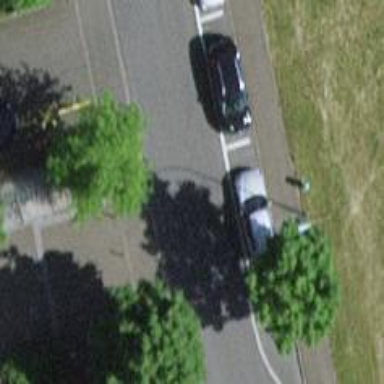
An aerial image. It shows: Unmarked road crossing.